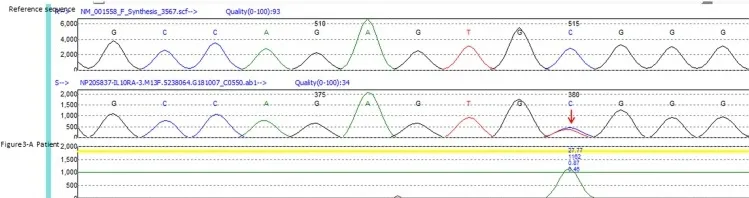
The patient carries one heterozygous mutation, c.301 c > T, P. (Arg 101 Trp), in exon 3 of the IL-10RA gene, which is a missense mutation (a, arrow). Her father also carries one heterozygous mutation, c.301 c > T, P.
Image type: electrography (ekg)